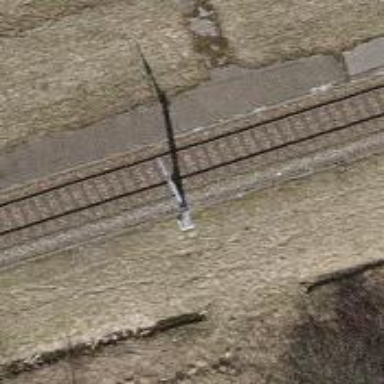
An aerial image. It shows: Catenary mast for power lines.